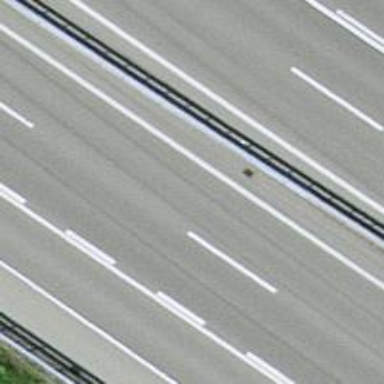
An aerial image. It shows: Motorway junction.